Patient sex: M
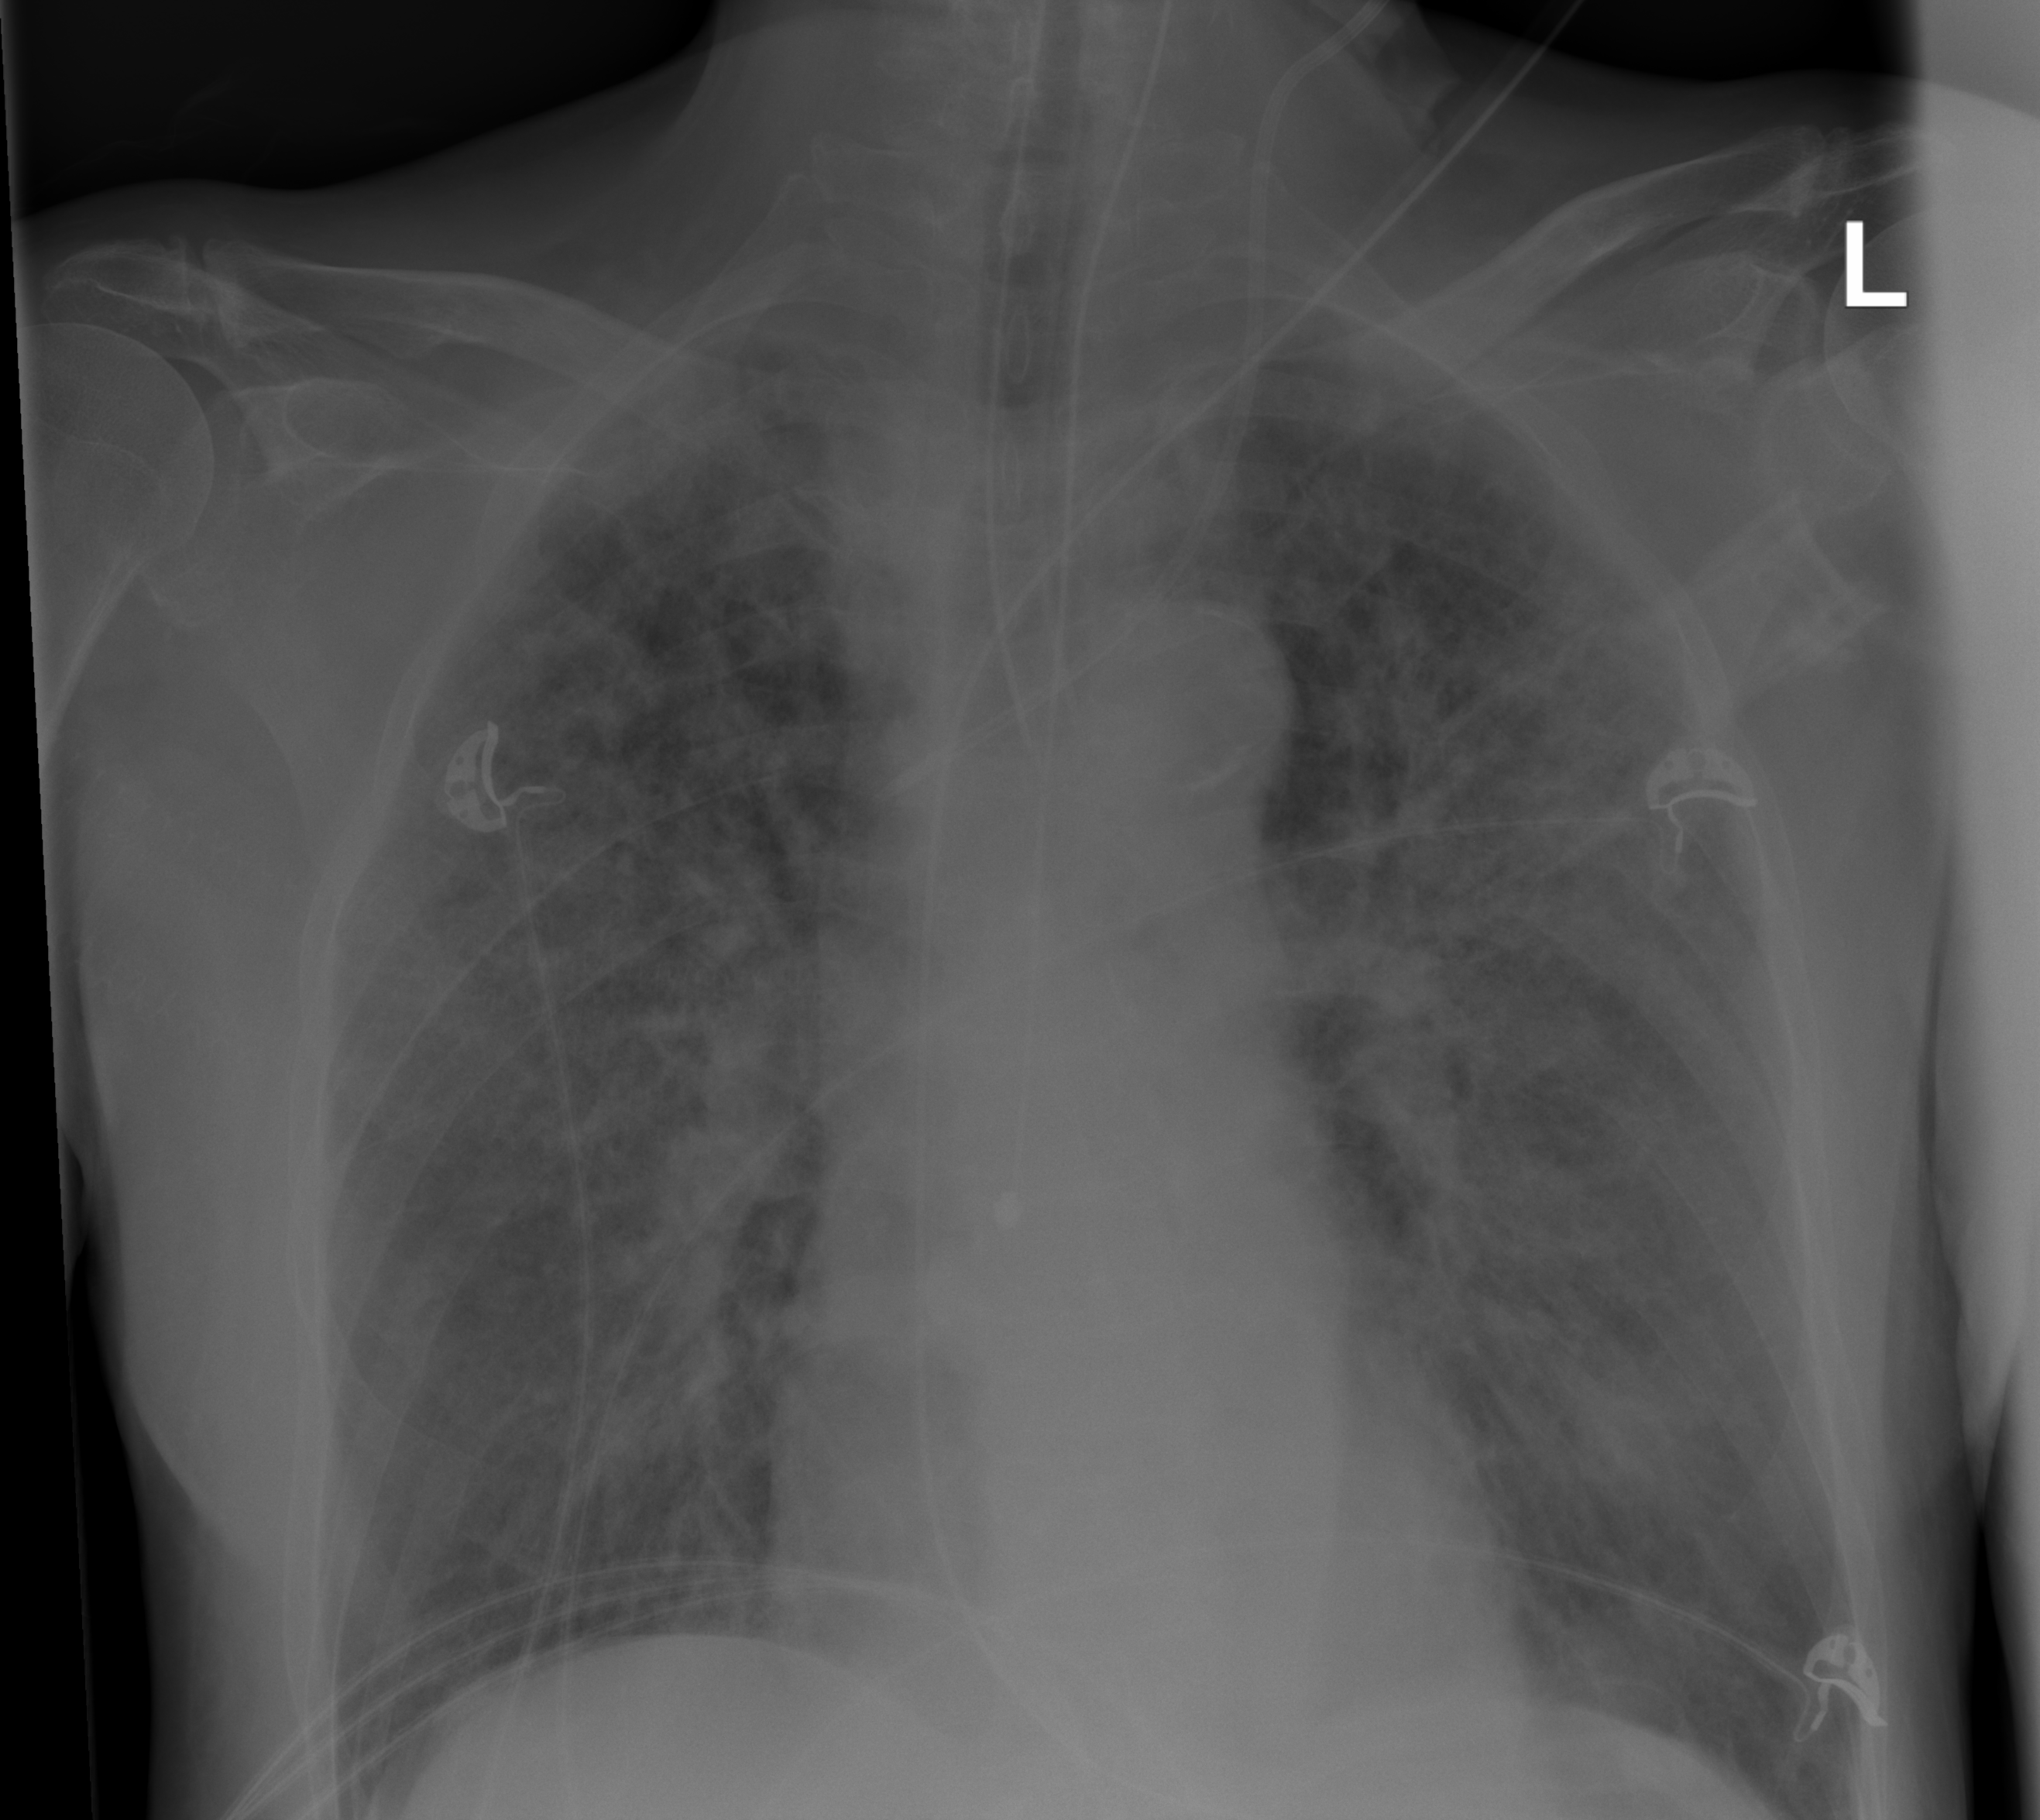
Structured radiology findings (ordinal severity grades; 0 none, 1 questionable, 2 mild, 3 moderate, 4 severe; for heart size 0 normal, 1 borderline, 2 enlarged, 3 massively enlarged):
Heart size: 0
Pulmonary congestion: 3
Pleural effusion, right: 0
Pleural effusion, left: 0
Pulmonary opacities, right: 3
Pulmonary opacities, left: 3
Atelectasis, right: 0
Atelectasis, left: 0